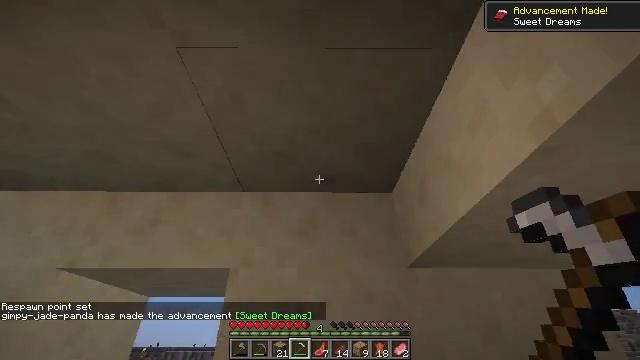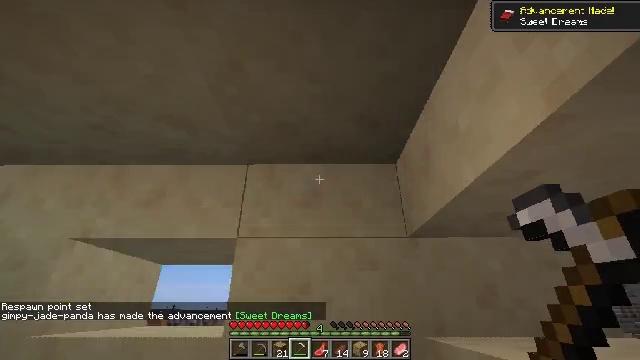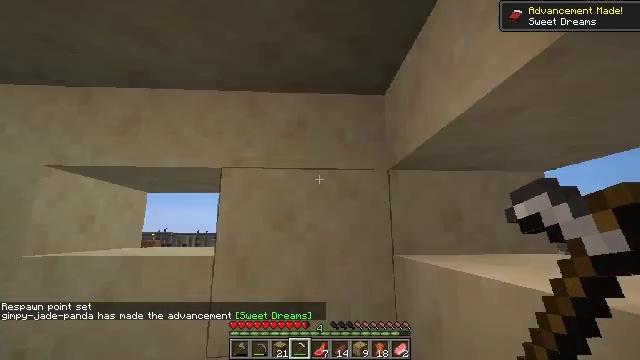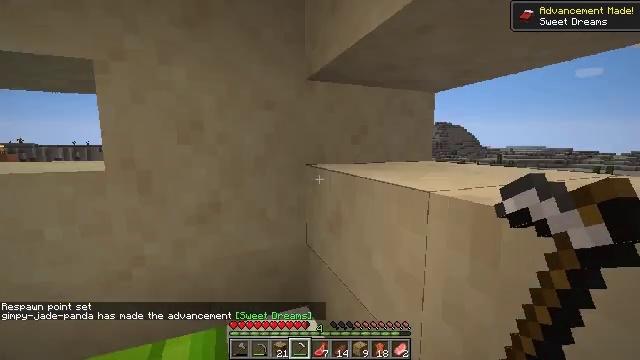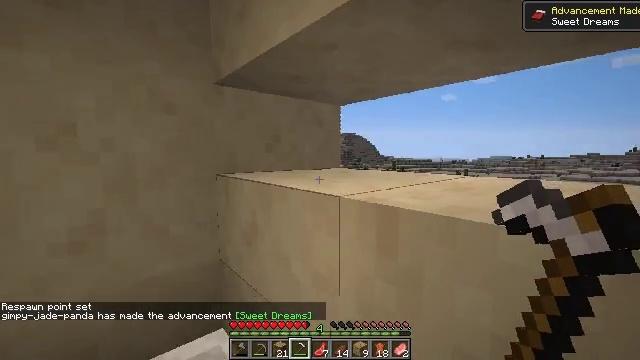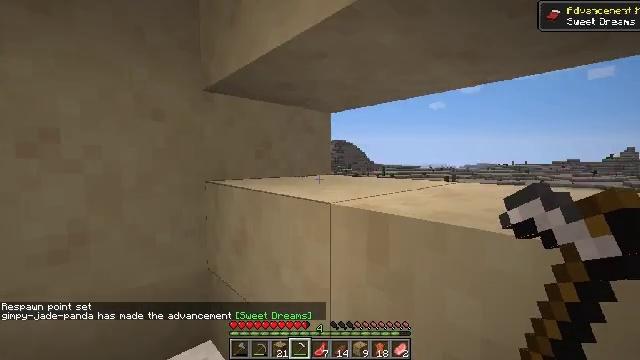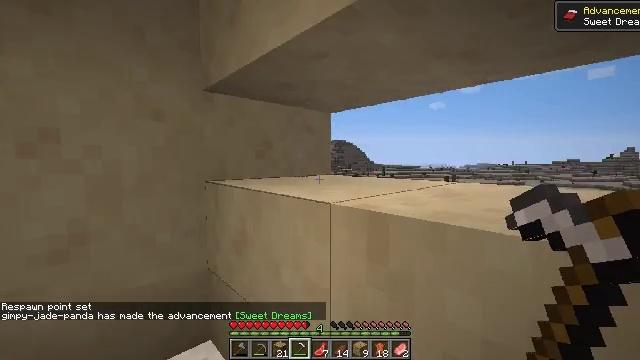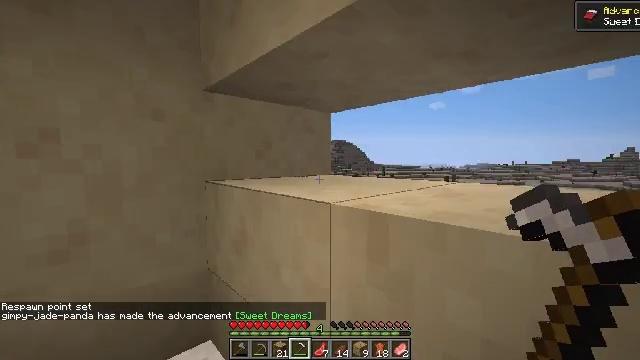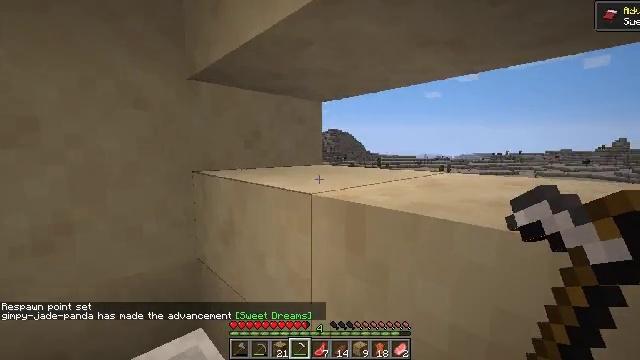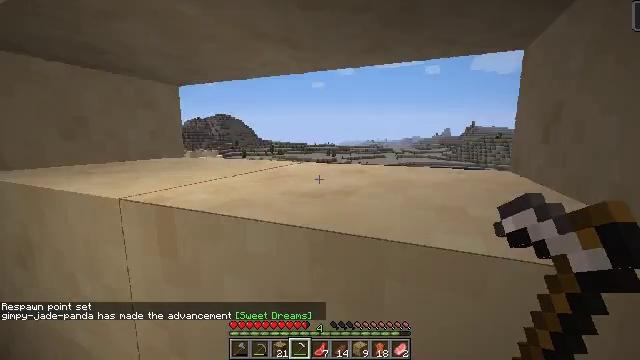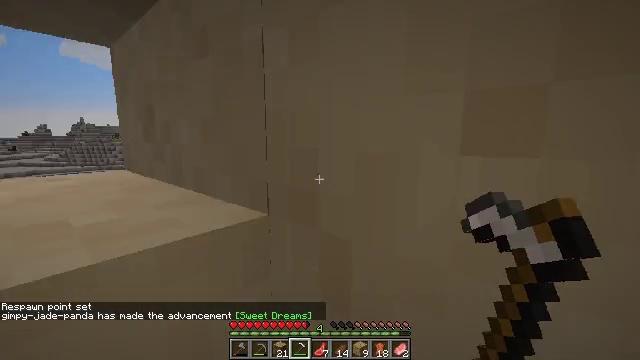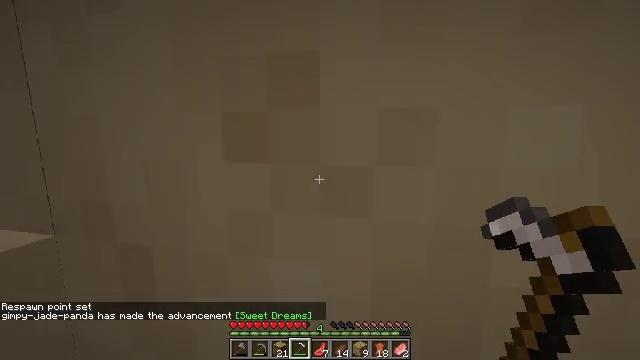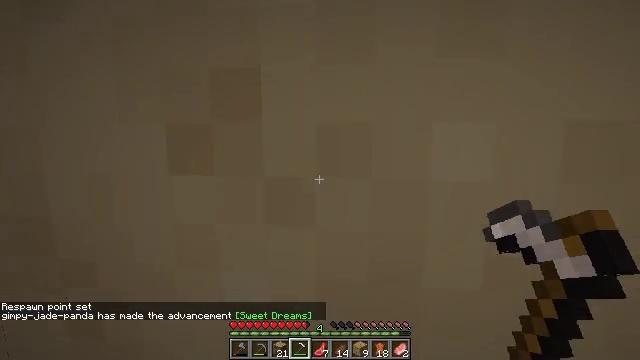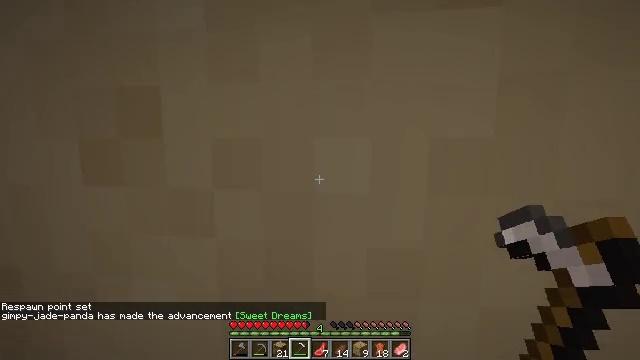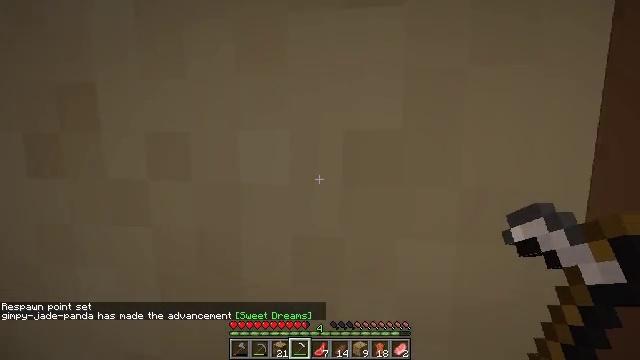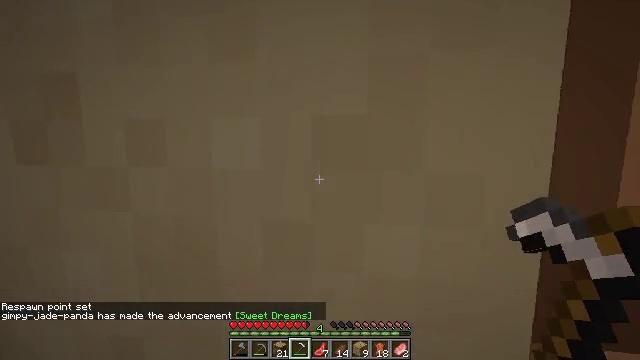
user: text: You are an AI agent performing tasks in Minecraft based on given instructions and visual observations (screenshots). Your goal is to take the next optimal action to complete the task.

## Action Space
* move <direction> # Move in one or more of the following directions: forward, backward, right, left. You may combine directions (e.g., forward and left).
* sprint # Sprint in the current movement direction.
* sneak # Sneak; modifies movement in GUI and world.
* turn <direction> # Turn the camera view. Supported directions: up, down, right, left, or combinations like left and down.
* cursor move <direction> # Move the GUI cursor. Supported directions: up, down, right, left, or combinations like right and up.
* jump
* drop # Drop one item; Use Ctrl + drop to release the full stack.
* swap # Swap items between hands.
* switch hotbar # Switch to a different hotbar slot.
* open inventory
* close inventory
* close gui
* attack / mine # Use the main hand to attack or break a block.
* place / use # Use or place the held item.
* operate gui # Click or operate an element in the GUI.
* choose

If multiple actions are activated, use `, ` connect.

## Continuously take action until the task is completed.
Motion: motion action
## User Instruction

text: Gather cactus by attacking it.
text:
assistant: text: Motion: turn down
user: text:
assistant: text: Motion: turn right and down
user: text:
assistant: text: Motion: turn right and down
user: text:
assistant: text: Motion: turn right and up
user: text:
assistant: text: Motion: turn right and up
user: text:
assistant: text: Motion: no_op
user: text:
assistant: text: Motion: no_op
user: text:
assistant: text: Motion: move right, turn down
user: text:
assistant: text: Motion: move right, turn right and down
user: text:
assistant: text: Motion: move right, turn right
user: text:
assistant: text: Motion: move right, turn right
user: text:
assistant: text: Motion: move right, turn right and up
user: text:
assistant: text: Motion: no_op
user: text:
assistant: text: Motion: no_op
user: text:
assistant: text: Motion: turn left
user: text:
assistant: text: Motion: turn right and down
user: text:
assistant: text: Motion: turn right and down
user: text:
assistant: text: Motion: turn right and down
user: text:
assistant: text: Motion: turn right and down
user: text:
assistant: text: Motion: turn right
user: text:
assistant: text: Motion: no_op
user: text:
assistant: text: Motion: no_op
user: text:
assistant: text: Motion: no_op
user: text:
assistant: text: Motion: turn right
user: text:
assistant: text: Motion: no_op
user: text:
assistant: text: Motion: no_op
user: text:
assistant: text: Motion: move forward, turn left and up
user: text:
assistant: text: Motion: move forward, turn left and down
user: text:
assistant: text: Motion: move forward, turn left and down
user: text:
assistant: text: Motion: move forward, turn left and down